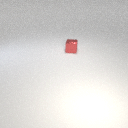
small red metal cube